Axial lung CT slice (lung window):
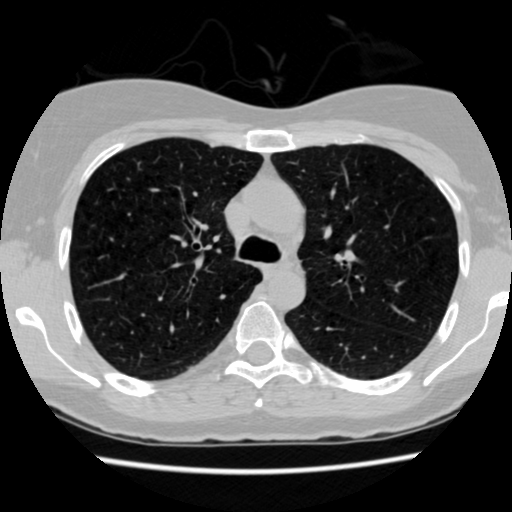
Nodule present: no